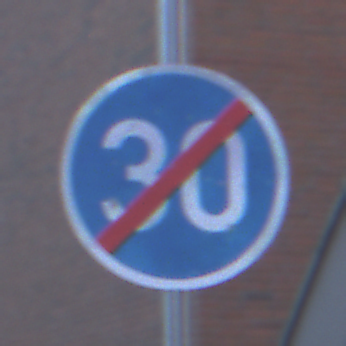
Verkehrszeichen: EndeMindestgeschwindigkeit
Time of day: SunriseSunset
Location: Outdoor (Urban)
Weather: Clear
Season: NotSpecified
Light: Natural